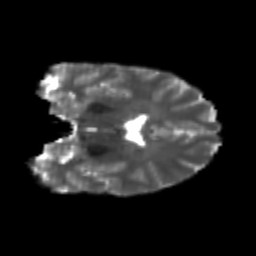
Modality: T2w
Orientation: coronal
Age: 21
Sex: male
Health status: healthy
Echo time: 0.074 s